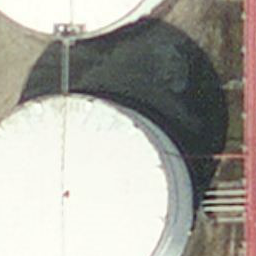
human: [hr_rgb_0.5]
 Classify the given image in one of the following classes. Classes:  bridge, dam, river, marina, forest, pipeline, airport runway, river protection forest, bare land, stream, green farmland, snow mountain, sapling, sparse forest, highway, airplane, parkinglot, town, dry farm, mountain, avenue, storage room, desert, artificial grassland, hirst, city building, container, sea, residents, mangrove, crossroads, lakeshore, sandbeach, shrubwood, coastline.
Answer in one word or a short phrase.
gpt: storage room